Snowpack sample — Buffalo Mountain, Silverthorne, Colorado, USA (1/25/25, 10:11 AM MST)
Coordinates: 39.6222, -106.1139
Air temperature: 22 °F
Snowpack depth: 110 cm
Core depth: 10 cm
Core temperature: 46.4 °F
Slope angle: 12°, slope face: 102°
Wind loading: high
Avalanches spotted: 0
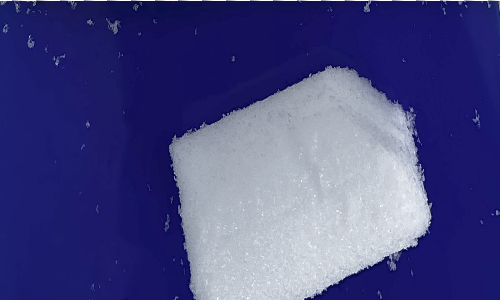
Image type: core
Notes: No avalanches nearby, collected on the outskirts of a fire break 15 meters from the treeline, on way to Buffalo and Red Mountain